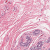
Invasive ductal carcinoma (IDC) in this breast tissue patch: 0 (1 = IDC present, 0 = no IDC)